Question: I'm trying to make Google Maps in a Fragment. I implemented clustering which works correctly (mechanism). But sometimes the cluster icon don't appear as you can see above:

Is there anyone that had a similar problem and know how to solve it?
If you want I can include my code.
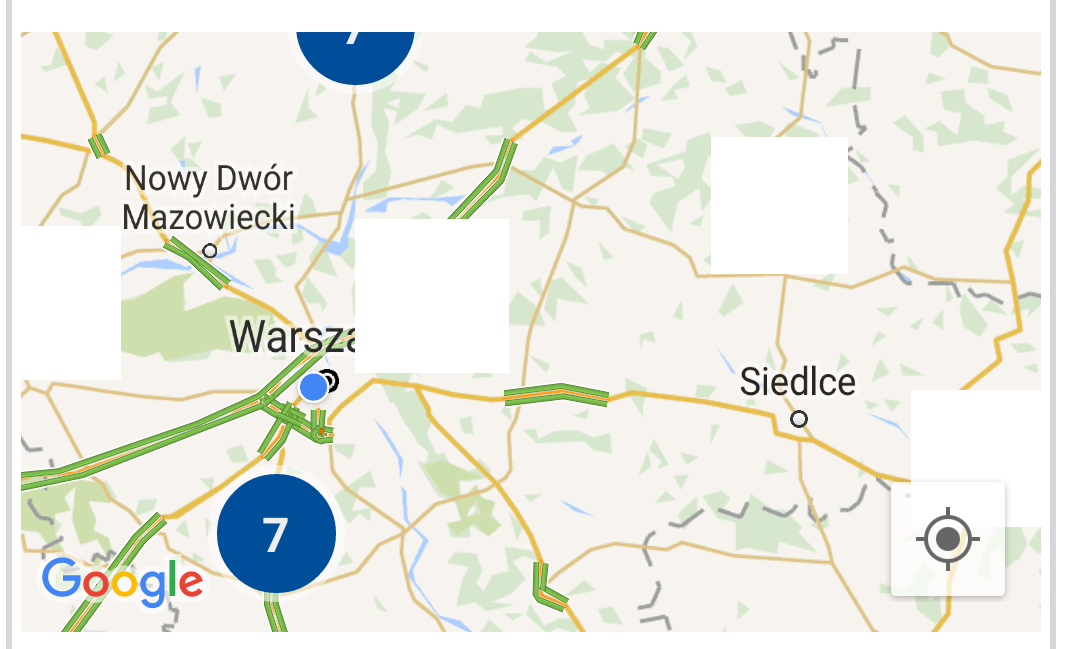
Answer: The problem seems to be and update of Google play services.
Until Google fix it, there are some solutions, see the answer of <URL> to solve it.
The method onBeforeClusterRendered of com.google.maps.android.clustering.view.DefaultClusterRenderer seems to be the problem